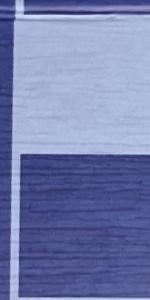
Label: Empty